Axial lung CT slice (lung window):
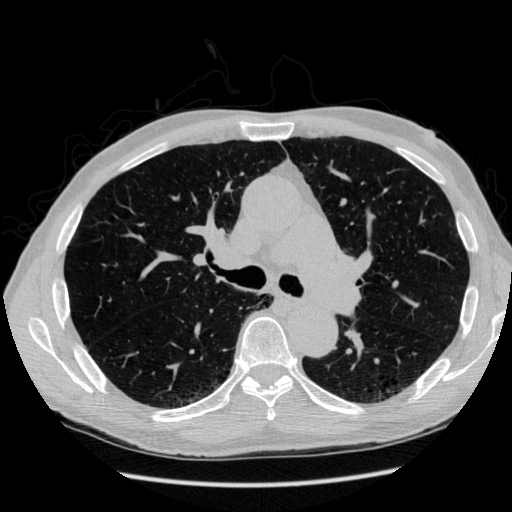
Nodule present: no